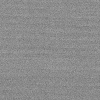
Atmospheric dust classification: dusty